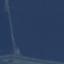
Label: SeaLake